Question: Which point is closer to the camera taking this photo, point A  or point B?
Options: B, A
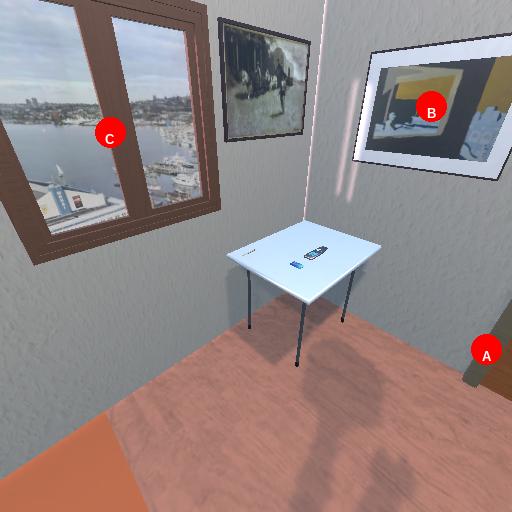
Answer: B